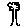
Label: tree